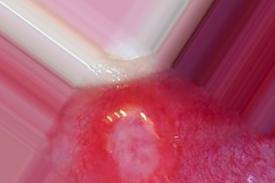
Condition: Mouth Ulcer